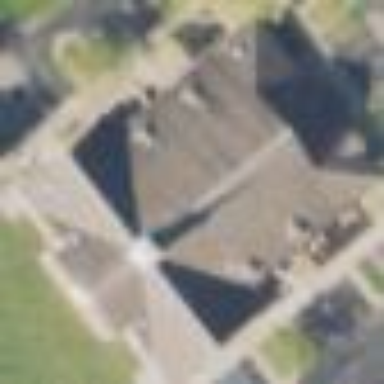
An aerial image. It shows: Beautiful church building.